Field crop: tomato
Growth stage: 1
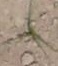
Species: cyperus